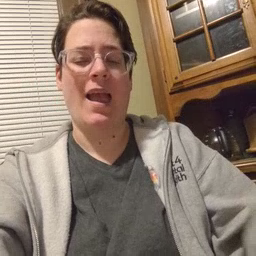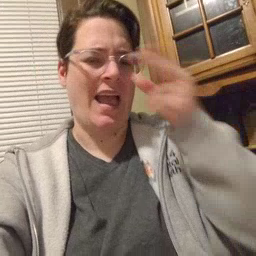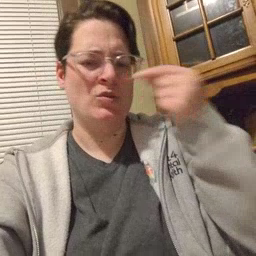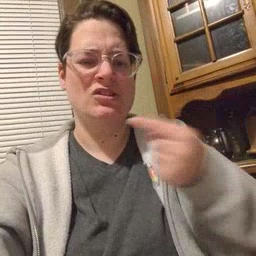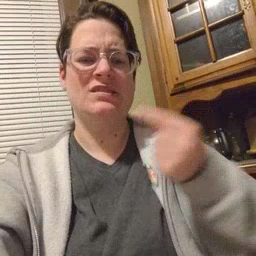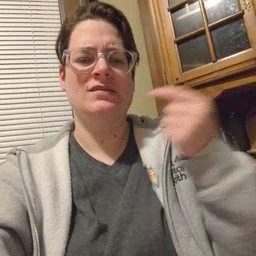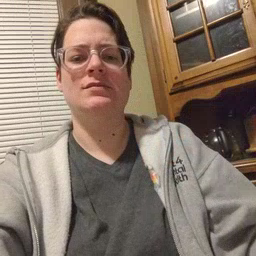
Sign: owie